Interaction volume radius: 10 \u00c5
Interaction volume height: 10 \u00c5
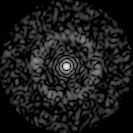
Disorder parameter: 0.8348